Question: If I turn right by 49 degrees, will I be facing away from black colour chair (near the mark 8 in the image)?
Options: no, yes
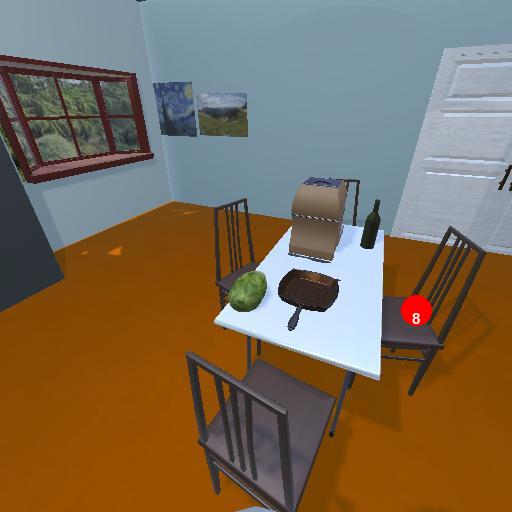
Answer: no